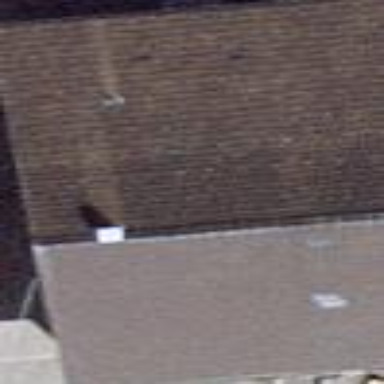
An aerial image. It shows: Gabled house with the roof oriented across.